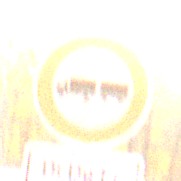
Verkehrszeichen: VerbotLastkraftwagenMitAnhaenger
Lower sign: ZeitangabenMitBeschraenkungAufWochentage3
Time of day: SunriseSunset
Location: Roofed (Suburban)
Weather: Clear
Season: NotSpecified
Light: Natural